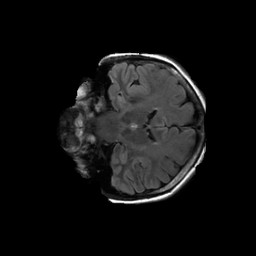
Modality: FLAIR
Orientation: coronal
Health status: ill
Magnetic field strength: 3 T